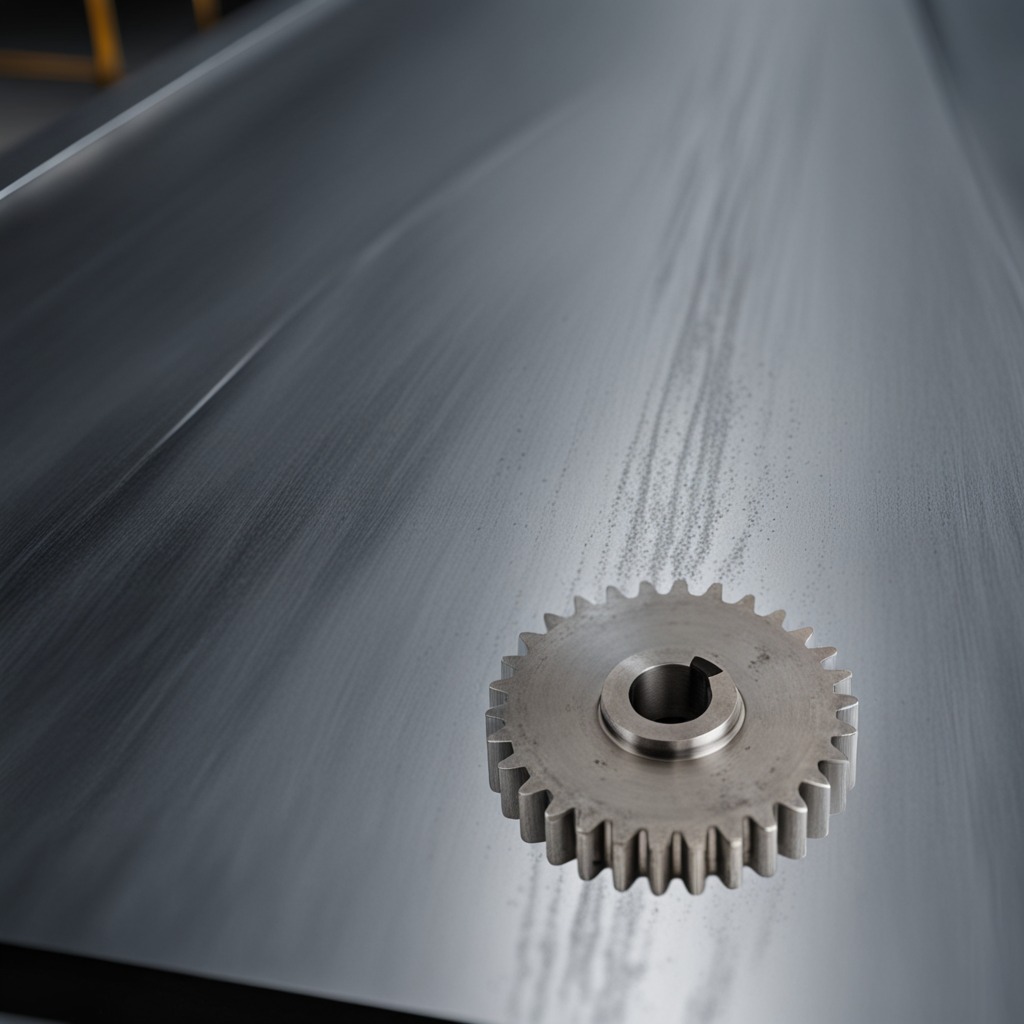
A steel gear with teeth is lying on the cold steel table in a mining workshop.